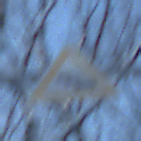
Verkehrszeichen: Stau
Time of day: MorningAfternoon
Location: Outdoor (Nature)
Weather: Clear
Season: Winter
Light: Natural